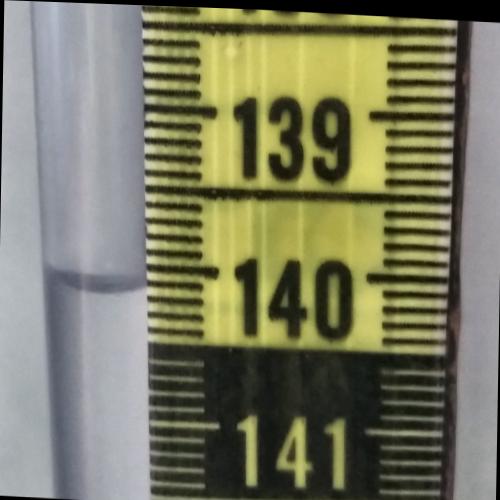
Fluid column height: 140.1 cm